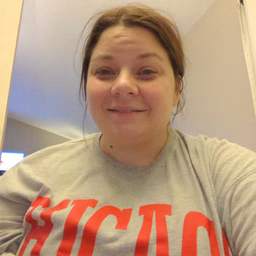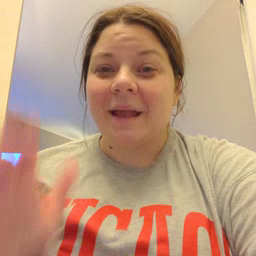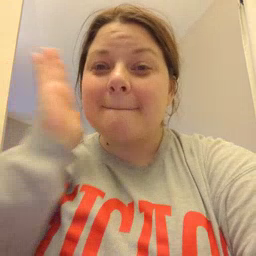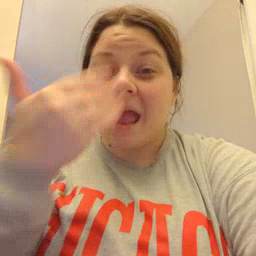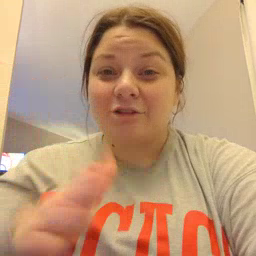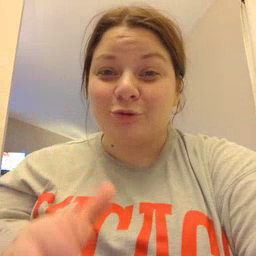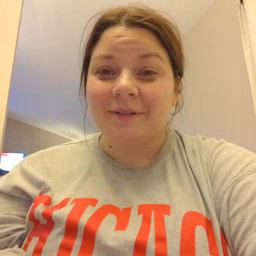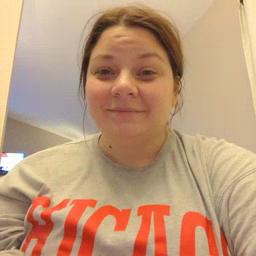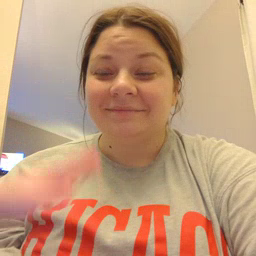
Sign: bedroom